Question: Is there a way to use the nifty Expression Blend ranged value control in your own projects?
This one:

I would really, really love to know.
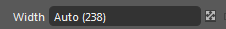
Answer: I made an attempt a while back in WPF to remake the ColorPicker and I needed a similar control to enter the R, G, B and A values.

It's not complete but it gives a pretty good start. It supports dragging and typing but I picked a different dragging scheme because I dislike the Blend drag.
Here's what I did:
'''
[TemplateVisualState(GroupName = "EditStates", Name = "DragMode")]
[TemplateVisualState(GroupName = "EditStates", Name = "TypeMode")]
public class ColorComponentSlider : Control
{
static ColorComponentSlider()
{
DefaultStyleKeyProperty.OverrideMetadata(typeof(ColorComponentSlider), new FrameworkPropertyMetadata(typeof(ColorComponentSlider)));
}
private bool _isTemplateApplied = false;
private TextBox _textBox;
private TextBlock _textBlock;
private GradientStop _gradientStart;
private GradientStop _gradientEnd;
private Grid _progressGrid;
private bool _isDragging = false;
public string Component
{
get { return (string)GetValue(ComponentProperty); }
set { SetValue(ComponentProperty, value); }
}
// Using a DependencyProperty as the backing store for Component. This enables animation, styling, binding, etc...
public static readonly DependencyProperty ComponentProperty =
DependencyProperty.Register("Component", typeof(string), typeof(ColorComponentSlider), new UIPropertyMetadata("R", OnComponentPropertyChanged));
private static void OnComponentPropertyChanged(DependencyObject sender, DependencyPropertyChangedEventArgs e)
{
var colorComponentSlider = sender as ColorComponentSlider;
colorComponentSlider.UpdateChildControls();
}
public Color Color
{
get { return (Color)GetValue(ColorProperty); }
set { SetValue(ColorProperty, value); }
}
// Using a DependencyProperty as the backing store for Color. This enables animation, styling, binding, etc...
public static readonly DependencyProperty ColorProperty =
DependencyProperty.Register("Color", typeof(Color), typeof(ColorComponentSlider), new UIPropertyMetadata(Colors.Black, OnColorPropertyChanged));
private static void OnColorPropertyChanged(DependencyObject sender, DependencyPropertyChangedEventArgs e)
{
var colorComponentSlider = sender as ColorComponentSlider;
colorComponentSlider.UpdateChildControls();
}
private void UpdateChildControls()
{
if (_isTemplateApplied)
{
double progress = 0;
string colorComponent = String.Empty;
var comp = Component.ToUpper();
if (comp == "A")
{
_gradientStart.Color = Color.FromArgb(0, Color.R, Color.G, Color.B);
_gradientEnd.Color = Color.FromArgb(255, Color.R, Color.G, Color.B);
colorComponent = Color.A.ToString();
progress = Color.A;
}
else if (comp == "R")
{
_gradientStart.Color = Color.FromArgb(Color.A, 0, Color.G, Color.B);
_gradientEnd.Color = Color.FromArgb(Color.A, 255, Color.G, Color.B);
colorComponent = Color.R.ToString();
progress = Color.R;
}
else if (comp == "G")
{
_gradientStart.Color = Color.FromArgb(Color.A, Color.R, 0, Color.B);
_gradientEnd.Color = Color.FromArgb(Color.A, Color.R, 255, Color.B);
colorComponent = Color.G.ToString();
progress = Color.G;
}
else if (comp == "B")
{
_gradientStart.Color = Color.FromArgb(Color.A, Color.R, Color.G, 0);
_gradientEnd.Color = Color.FromArgb(Color.A, Color.R, Color.G, 255);
colorComponent = Color.B.ToString();
progress = Color.B;
}
if (colorComponent.Length > 0)
{
_textBlock.Text = colorComponent;
_textBox.Text = colorComponent;
_progressGrid.ColumnDefinitions[0].Width = new GridLength(progress, GridUnitType.Star);
_progressGrid.ColumnDefinitions[1].Width = new GridLength(255 - progress, GridUnitType.Star);
}
}
}
private VisualStateGroup _editStates = null;
private VisualState _dragModeState = null;
private VisualState _typeModeState = null;
public override void OnApplyTemplate()
{
base.OnApplyTemplate();
_textBox = this.Template.FindName("textBox", this) as TextBox;
_textBlock = this.Template.FindName("textBlock", this) as TextBlock;
_gradientStart = this.Template.FindName("PART_GradientStart", this) as GradientStop;
_gradientEnd = this.Template.FindName("PART_GradientEnd", this) as GradientStop;
_progressGrid = this.Template.FindName("PART_Progress", this) as Grid;
var root = this.Template.FindName("root", this) as FrameworkElement;
var stateGroups = VisualStateManager.GetVisualStateGroups(root);
for (int i = 0; i < stateGroups.Count; i++)
{
var stateGroup = stateGroups[i] as VisualStateGroup;
if (stateGroup != null && stateGroup.Name == "EditStates")
{
_editStates = stateGroup;
for (int s = 0; s < _editStates.States.Count; s++)
{
var state = _editStates.States[s] as VisualState;
if (state.Name == "DragMode")
{
_dragModeState = state;
}
else if (state.Name == "TypeMode")
{
_typeModeState = state;
}
}
break;
}
}
VisualStateManager.GoToState(this, _dragModeState.Name, false);
_isTemplateApplied = true;
UpdateChildControls();
}
private Point _mouseLeftButtonDownPreviousPosition;
protected override void OnMouseLeftButtonDown(System.Windows.Input.MouseButtonEventArgs e)
{
base.OnMouseLeftButtonDown(e);
if (_editStates.CurrentState == _dragModeState)
{
_mouseLeftButtonDownPreviousPosition = e.GetPosition(this);
Mouse.Capture(this);
}
}
protected override void OnMouseMove(MouseEventArgs e)
{
base.OnMouseMove(e);
if (_editStates.CurrentState == _dragModeState && e.LeftButton == MouseButtonState.Pressed)
{
_isDragging = true;
var position = e.GetPosition(this);
int offset = (int)(_mouseLeftButtonDownPreviousPosition.Y - position.Y);
string comp = Component.ToUpper();
if (comp == "A")
{
int v;
if (Color.A + offset < 0)
{
v = 0;
}
else if (Color.A + offset > 255)
{
v = 255;
}
else
{
v = Color.A + offset;
}
Color = Color.FromArgb((byte)v, Color.R, Color.G, Color.B);
}
else if (comp == "R")
{
int v;
if (Color.R + offset < 0)
{
v = 0;
}
else if (Color.R + offset > 255)
{
v = 255;
}
else
{
v = Color.R + offset;
}
Color = Color.FromArgb(Color.A, (byte)v, Color.G, Color.B);
}
else if (comp == "G")
{
int v;
if (Color.G + offset < 0)
{
v = 0;
}
else if (Color.G + offset > 255)
{
v = 255;
}
else
{
v = Color.G + offset;
}
Color = Color.FromArgb(Color.A, Color.R, (byte)v, Color.B);
}
else if (comp == "B")
{
int v;
if (Color.B + offset < 0)
{
v = 0;
}
else if (Color.B + offset > 255)
{
v = 255;
}
else
{
v = Color.B + offset;
}
Color = Color.FromArgb(Color.A, Color.R, Color.G, (byte)v);
}
_mouseLeftButtonDownPreviousPosition = position;
}
else
{
_isDragging = false;
}
}
protected override void OnMouseLeftButtonUp(System.Windows.Input.MouseButtonEventArgs e)
{
base.OnMouseLeftButtonUp(e);
if (_editStates.CurrentState == _dragModeState)
{
var position = e.GetPosition(this);
Mouse.Capture(null);
if (!_isDragging && _mouseLeftButtonDownPreviousPosition == position)
{
VisualStateManager.GoToState(this, _typeModeState.Name, true);
_textBox.SelectAll();
}
_isDragging = false;
}
}
protected override void OnGotKeyboardFocus(System.Windows.Input.KeyboardFocusChangedEventArgs e)
{
base.OnGotKeyboardFocus(e);
if (_editStates.CurrentState == _dragModeState)
{
VisualStateManager.GoToState(this, _typeModeState.Name, true);
}
}
protected override void OnLostKeyboardFocus(System.Windows.Input.KeyboardFocusChangedEventArgs e)
{
base.OnLostKeyboardFocus(e);
if (_editStates.CurrentState == _typeModeState)
{
VisualStateManager.GoToState(this, _dragModeState.Name, true);
byte v;
if (Byte.TryParse(_textBox.Text, out v))
{
string comp = Component.ToUpper();
if (comp == "A")
{
Color = Color.FromArgb((byte)v, Color.R, Color.G, Color.B);
}
else if (comp == "R")
{
Color = Color.FromArgb(Color.A, (byte)v, Color.G, Color.B);
}
else if (comp == "G")
{
Color = Color.FromArgb(Color.A, Color.R, (byte)v, Color.B);
}
else if (comp == "B")
{
Color = Color.FromArgb(Color.A, Color.R, Color.G, (byte)v);
}
}
}
}
}
'''
XAML:
'''
<Style BasedOn="{x:Null}"
TargetType="{x:Type local:ColorComponentSlider}">
<Setter Property="Foreground"
Value="{DynamicResource {x:Static SystemColors.ControlTextBrushKey}}" />
<Setter Property="Background"
Value="{DynamicResource {x:Static SystemColors.WindowBrushKey}}" />
<Setter Property="BorderBrush"
Value="Black" />
<Setter Property="BorderThickness"
Value="1" />
<Setter Property="Padding"
Value="1" />
<Setter Property="AllowDrop"
Value="true" />
<Setter Property="FocusVisualStyle"
Value="{x:Null}" />
<Setter Property="Focusable"
Value="True" />
<Setter Property="ScrollViewer.PanningMode"
Value="VerticalFirst" />
<Setter Property="Stylus.IsFlicksEnabled"
Value="False" />
<Setter Property="Template">
<Setter.Value>
<ControlTemplate TargetType="{x:Type local:ColorComponentSlider}">
<Border x:Name="root"
BorderBrush="{TemplateBinding BorderBrush}"
BorderThickness="{TemplateBinding BorderThickness}"
Background="{TemplateBinding Background}"
SnapsToDevicePixels="true"
CornerRadius="5"
ClipToBounds="True">
<VisualStateManager.VisualStateGroups>
<VisualStateGroup x:Name="EditStates">
<VisualState x:Name="DragMode" />
<VisualState x:Name="TypeMode">
<Storyboard>
<ObjectAnimationUsingKeyFrames Storyboard.TargetProperty="(UIElement.Visibility)"
Storyboard.TargetName="textBlock">
<DiscreteObjectKeyFrame KeyTime="0"
Value="{x:Static Visibility.Hidden}" />
</ObjectAnimationUsingKeyFrames>
<ObjectAnimationUsingKeyFrames Storyboard.TargetProperty="(UIElement.Visibility)"
Storyboard.TargetName="textBox">
<DiscreteObjectKeyFrame KeyTime="0"
Value="{x:Static Visibility.Visible}" />
</ObjectAnimationUsingKeyFrames>
</Storyboard>
</VisualState>
</VisualStateGroup>
</VisualStateManager.VisualStateGroups>
<Grid>
<Grid.RowDefinitions>
<RowDefinition Height="auto" />
<RowDefinition Height="*" MinHeight="5" />
</Grid.RowDefinitions>
<Grid x:Name="PART_Progress"
UseLayoutRounding="True"
RenderOptions.EdgeMode="Unspecified">
<Grid.ColumnDefinitions>
<ColumnDefinition Width="*" />
<ColumnDefinition Width="*" />
</Grid.ColumnDefinitions>
<Border CornerRadius="3,3,0,0"
Background="#FF666666" />
</Grid>
<TextBlock x:Name="textBlock"
Background="{x:Null}"
Foreground="{TemplateBinding Foreground}"
Margin="0"
Padding="2,2,0,0" />
<TextBox x:Name="textBox"
Background="{x:Null}"
BorderThickness="0"
CaretBrush="{TemplateBinding Foreground}"
Foreground="{TemplateBinding Foreground}"
Margin="0"
Padding="0,2,0,0"
Visibility="Hidden" />
<Border Grid.Row="1"
CornerRadius="0,0,3,3">
<Border.Background>
<DrawingBrush TileMode="Tile"
Viewport="0,0,10,10"
ViewportUnits="Absolute">
<DrawingBrush.Drawing>
<DrawingGroup>
<GeometryDrawing Brush="White">
<GeometryDrawing.Geometry>
<RectangleGeometry Rect="0,0,10,10" />
</GeometryDrawing.Geometry>
</GeometryDrawing>
<GeometryDrawing Brush="Silver">
<GeometryDrawing.Geometry>
<GeometryGroup>
<RectangleGeometry Rect="0,0,5,5" />
<RectangleGeometry Rect="5,5,5,5" />
</GeometryGroup>
</GeometryDrawing.Geometry>
</GeometryDrawing>
</DrawingGroup>
</DrawingBrush.Drawing>
</DrawingBrush>
</Border.Background>
</Border>
<Border Grid.Row="1"
CornerRadius="0,0,3,3"
BorderBrush="{TemplateBinding BorderBrush}"
BorderThickness="0,1,0,0">
<Border.Background>
<LinearGradientBrush EndPoint="1,0.5"
StartPoint="0,0.5">
<GradientStop x:Name="PART_GradientStart"
Offset="0"
Color="#<PHONE>" />
<GradientStop x:Name="PART_GradientEnd"
Offset="1"
Color="#FFFFFFFF" />
</LinearGradientBrush>
</Border.Background>
</Border>
</Grid>
</Border>
<ControlTemplate.Triggers>
<Trigger Property="IsEnabled"
Value="false">
<Setter Property="Background"
TargetName="root"
Value="{DynamicResource {x:Static SystemColors.ControlBrushKey}}" />
<Setter Property="Foreground"
Value="{DynamicResource {x:Static SystemColors.GrayTextBrushKey}}" />
</Trigger>
<Trigger SourceName="textBox"
Property="Visibility"
Value="Visible">
<Setter TargetName="textBox"
Property="FocusManager.FocusedElement"
Value="{Binding ElementName=textBox}" />
</Trigger>
</ControlTemplate.Triggers>
</ControlTemplate>
</Setter.Value>
</Setter>
</Style>
'''